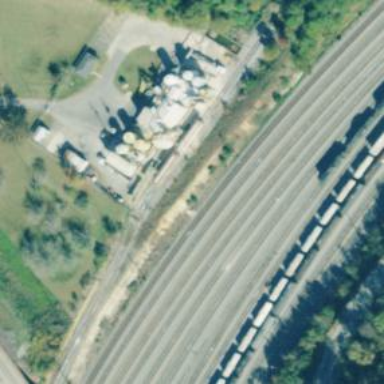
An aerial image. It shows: Rail spur service.